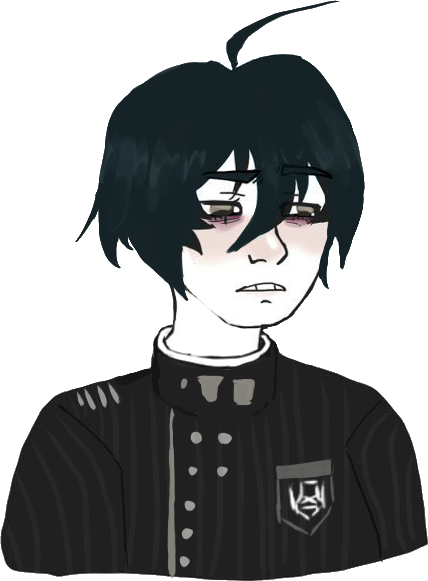
Label: 5_Twinkjak